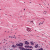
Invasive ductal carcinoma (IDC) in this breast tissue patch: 0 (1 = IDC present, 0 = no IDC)